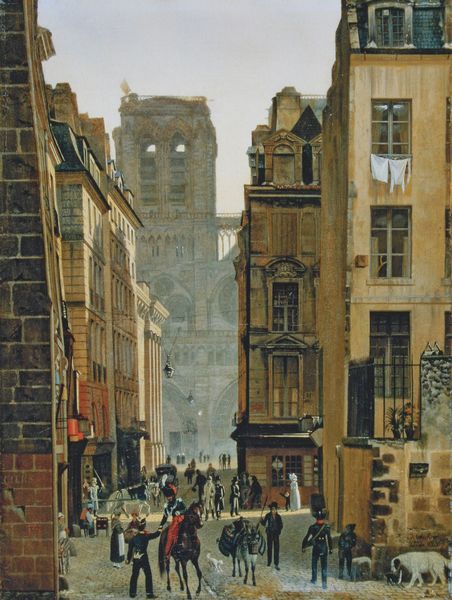
Titel: Blick durch die Rue Neuve auf Notre-Dame
Künstler: Eduard Gaertner
Standort: Potsdam
Institution: Stiftung Preußische Schlösser und Gärten Berlin-Brandenburg, Gemäldesammlun
Schlagwörter: dunkel, gemälde, hand, himmel, mann, frauen, gelb, landschaft, menschen, ocker, stadt, wäsche, braun, fenster, frankreich, frau, hell, hintergrund, laterne, laternen, licht, männer, paris, schwarz, strasse, szene, weiss, dach, dame, gebäude, haus, hund, rot, tier, tiere, weg, ansammlung, beige, malerei, architektur, stein, steine, wache, häuser, kirche, kind, personen, zilinder, england, esel, pferd, pferde, reiter, turm, balkon, ansicht, bogen, fassade, fassaden, gasse, italien, passanten, wäscheleine, dorf, mauer, ziegel, backstein, hof, markt, platz, arbeiter, arches, architecture, balcony, blue, church, men, oil, people, red, soldaten, soldier, soldiers, white, window, women, dress, france, old, painting, wall, windows, woman, yellow, washing, brown, geländer, perspective, plant, junge, bauer, bögen, glockenturm, stockwerk, revolution, uniform, soldat, napoleon, helm, kathedrale, sandfarben, sad, chartres, gotisch, reims, rosenfenster, horses, man, sky, wach, background, building, house, landscape, houses, street, tower, village, child, lasttier, road, london, color, animals, dog, dogs, line, french, children, scene, fence, town, victorian, outside, city, clothes, notre dame, fassde, gruss, renaissance, cathedral, walls, strassenflucht, brick, bricks, buildings, gate, art, hochhäuser, paries, notre, streets, war, cloth, carriage, horse, boten, canvas, paint, spire, steeple, frankfurt, humans, clothing, alley, rouen, tall, europe, horseman, bell, laundry, european, donkey, shop, arcitecture, gates, bell tower, sockwerk, donkeys, kirchtuem, clothe, womwn, thames, nineteenth-century, nineteenth, acrylic, yolo, zerggalerie, flawers, washing in windows, clothed, donkety, kathedrale notre-dame de paris